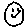
Label: circle